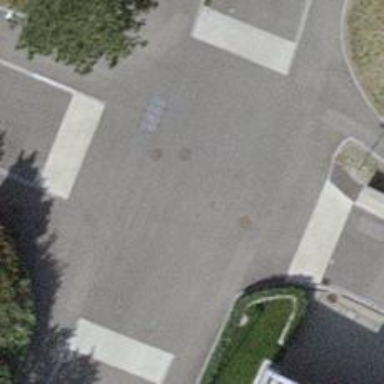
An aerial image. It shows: Traffic calming table.